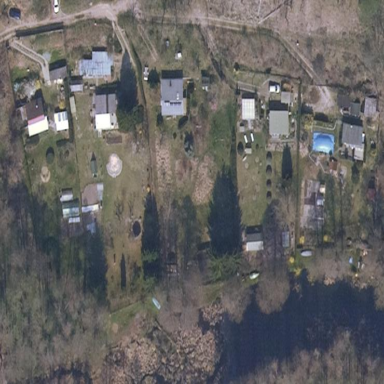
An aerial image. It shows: Area designated for allotments.